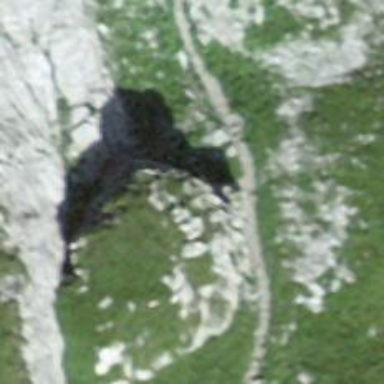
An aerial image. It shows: Natural cliff.